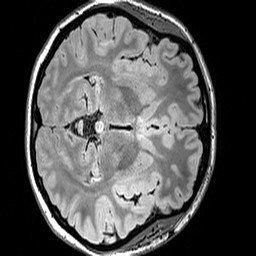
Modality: FLAIR
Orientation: axial
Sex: female
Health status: ill
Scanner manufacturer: siemens
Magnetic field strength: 3 T
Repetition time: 5 s
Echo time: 0.388 s